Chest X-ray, AP view. Patient: 49 years old, sex M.
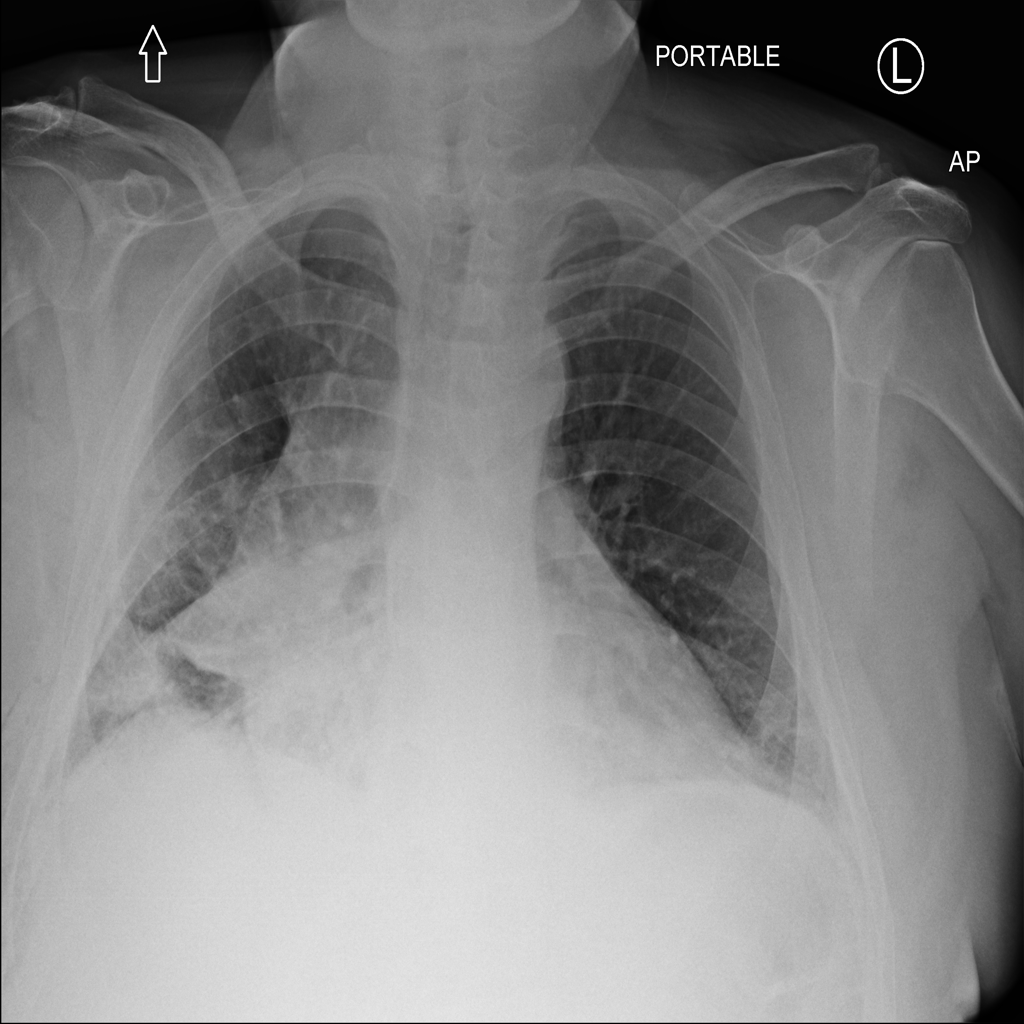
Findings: Emphysema, Infiltration